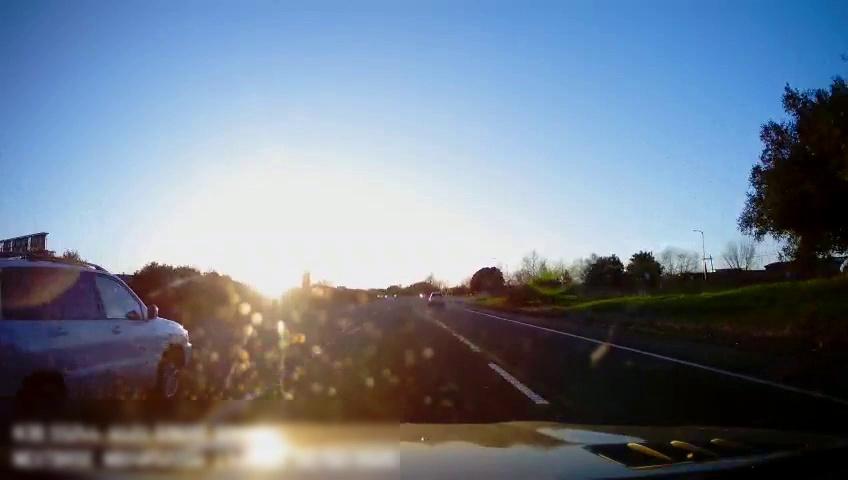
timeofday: Day
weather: Sunny
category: Drivable Space
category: Vehicles | SUV
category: Vehicles | SUV
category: Lanes | Current Lane
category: Lanes | Current Lane
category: Lanes | Alternate Lane